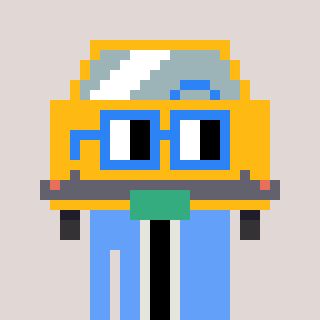
a pixel art character with square blue glasses, a taxi-shaped head and a blue-colored body on a warm background